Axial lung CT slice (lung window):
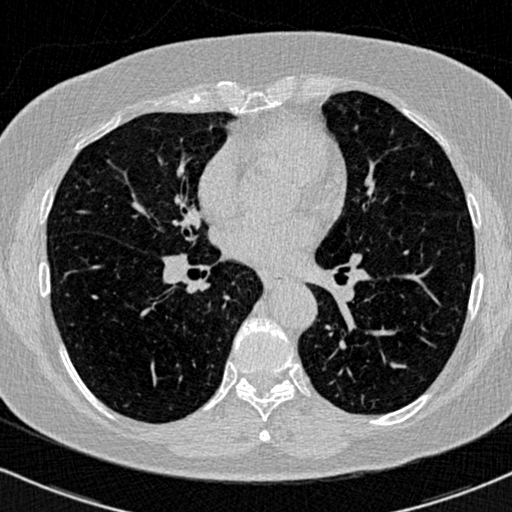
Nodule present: no